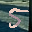
Label: 5